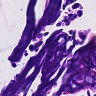
Metastatic tissue present: no